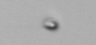
Label: nanoplankton_mix